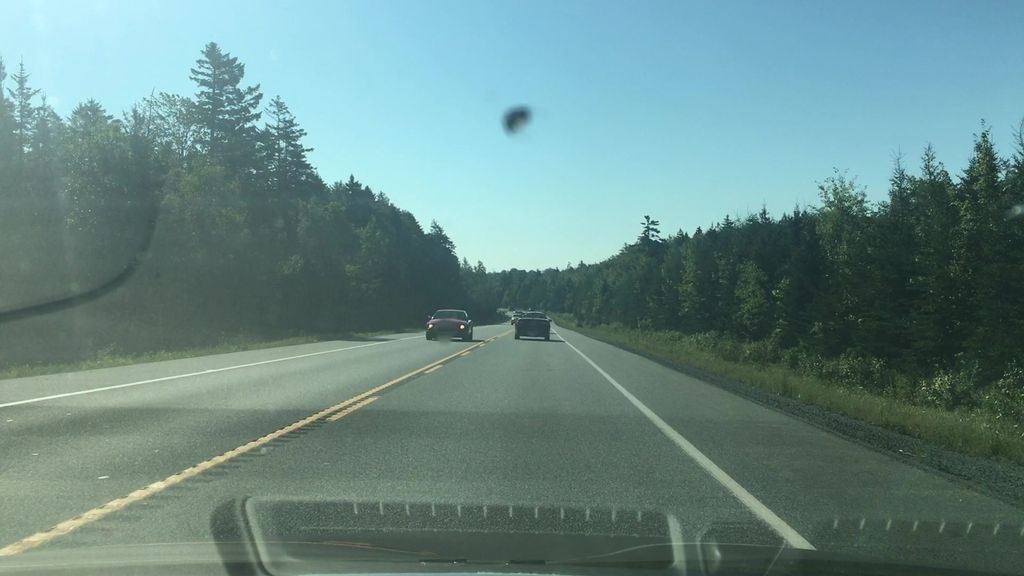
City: halifax